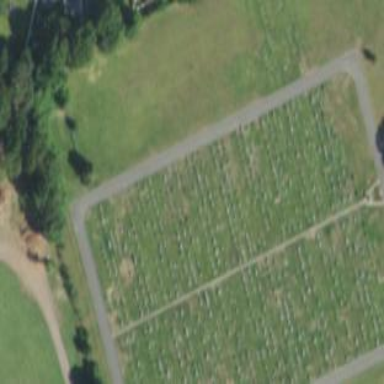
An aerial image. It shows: Cemetery.